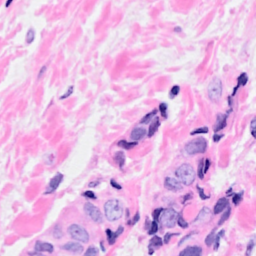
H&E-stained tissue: Breast